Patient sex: M
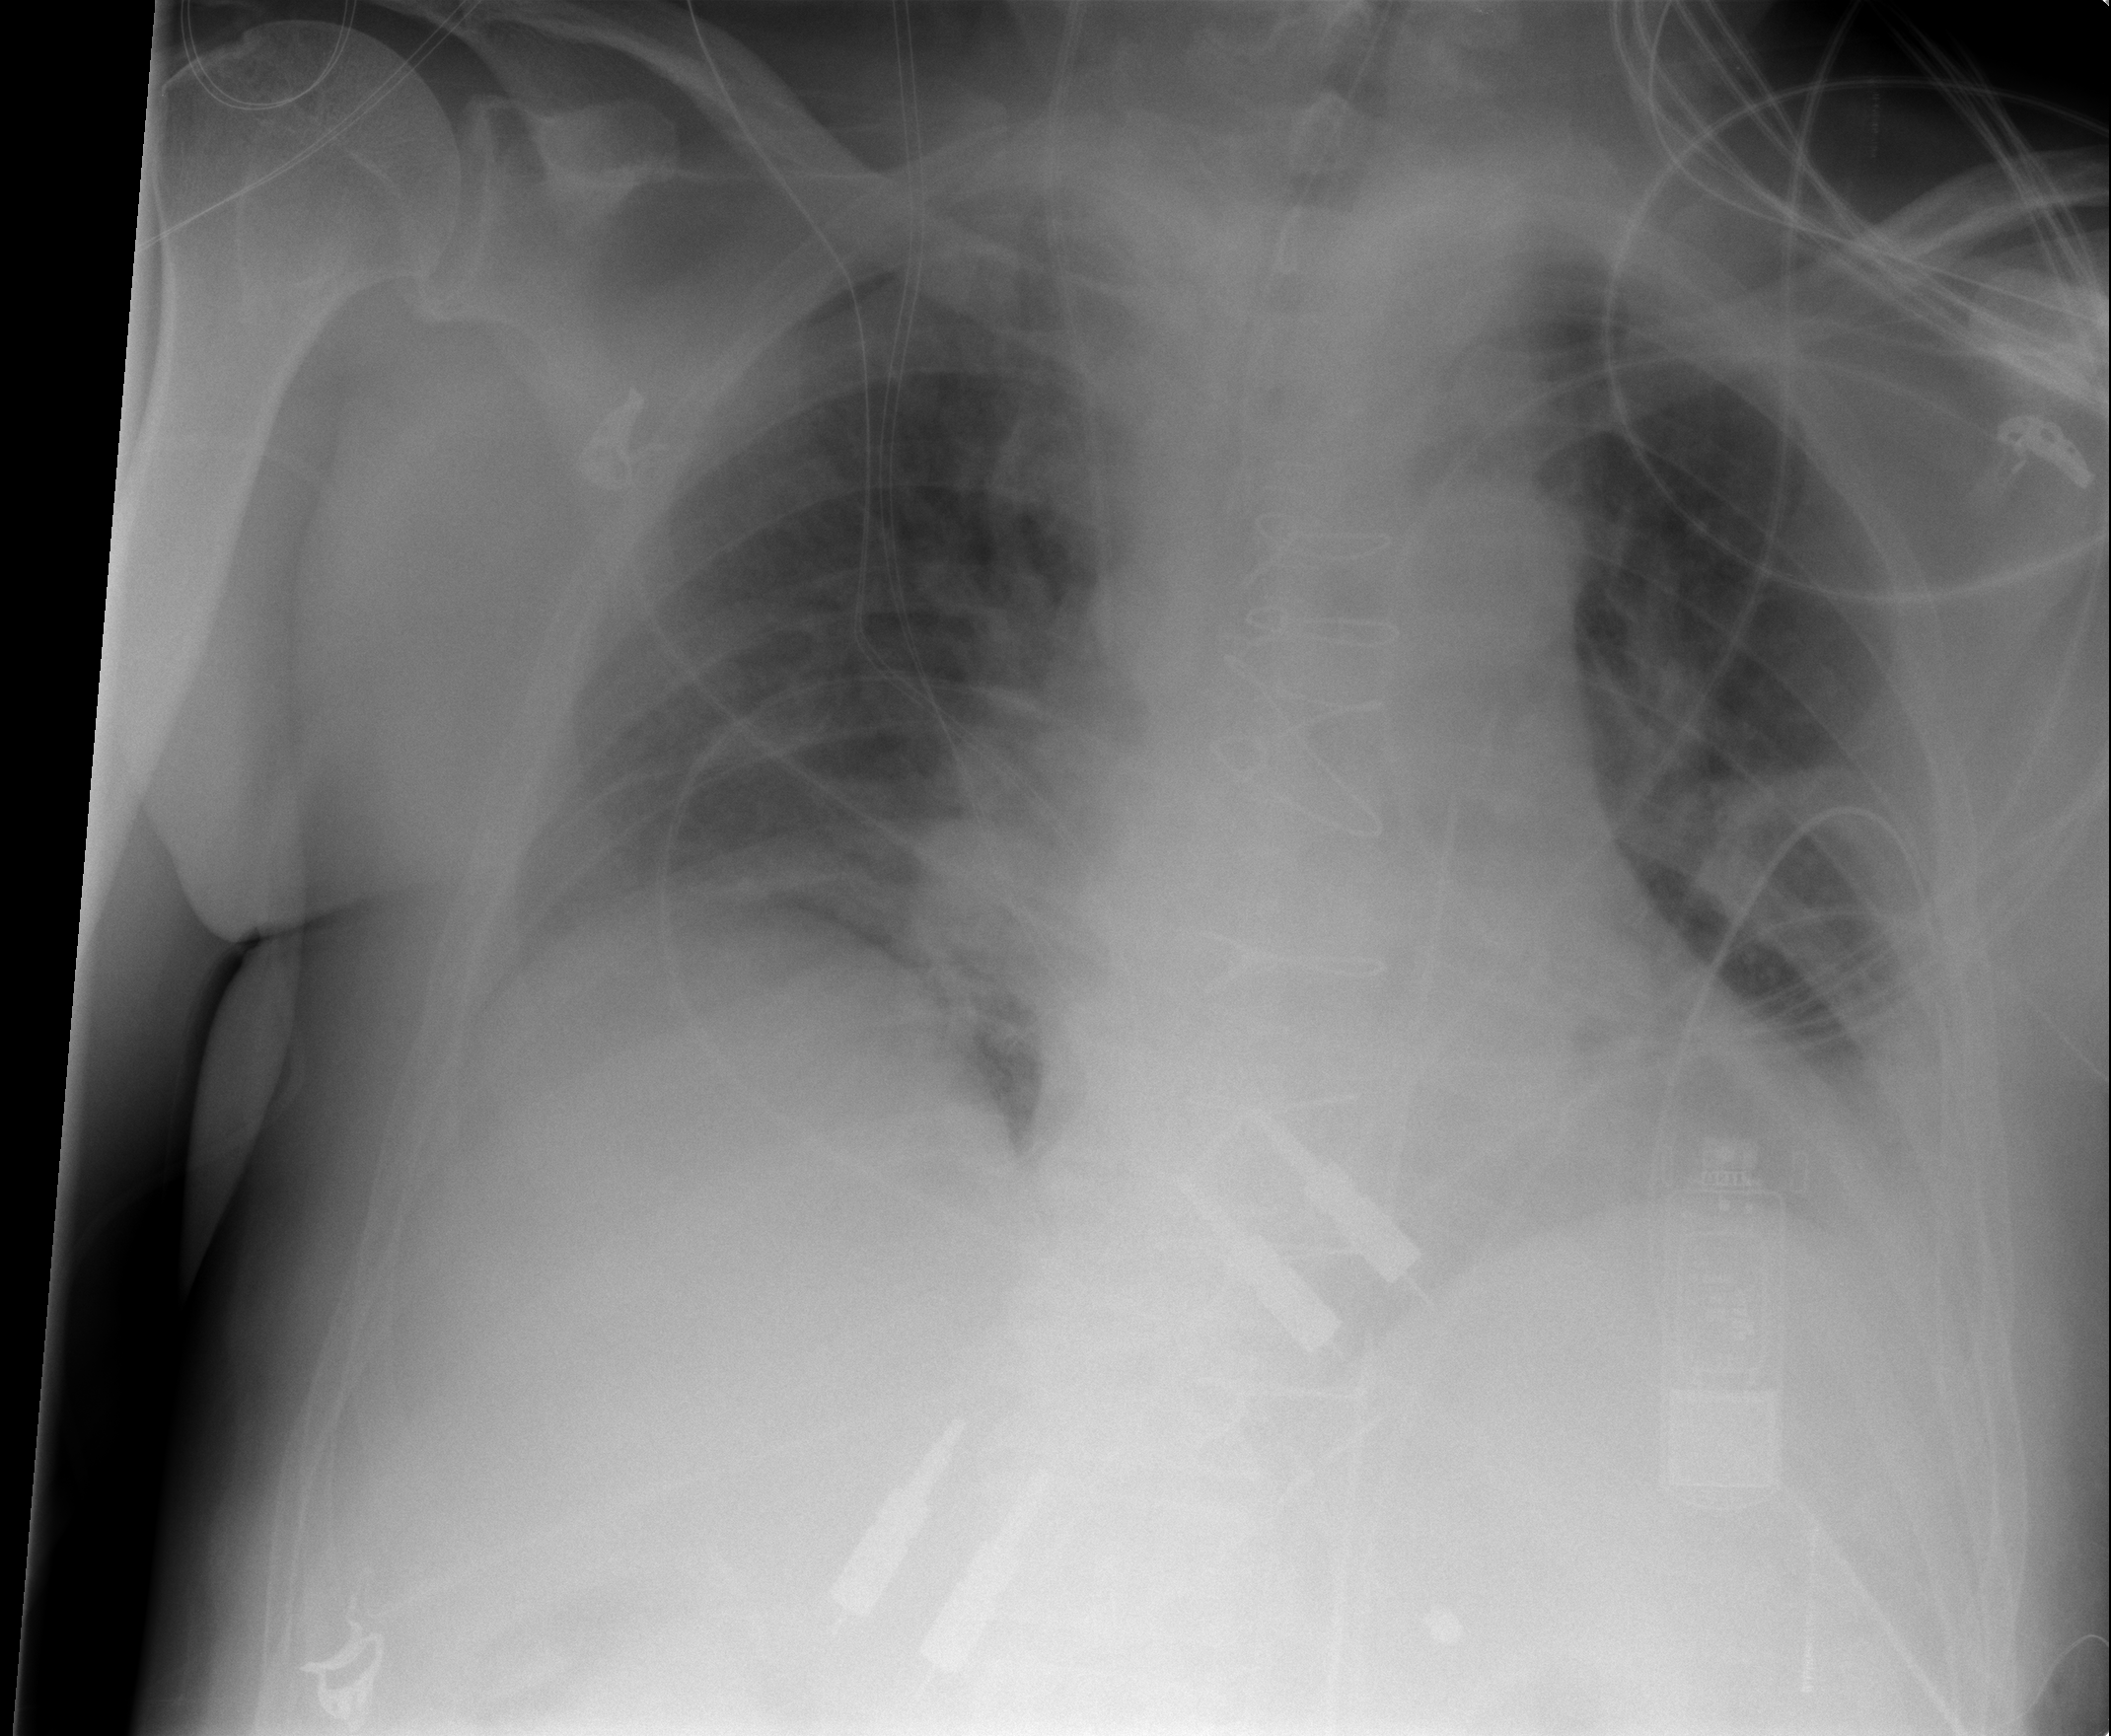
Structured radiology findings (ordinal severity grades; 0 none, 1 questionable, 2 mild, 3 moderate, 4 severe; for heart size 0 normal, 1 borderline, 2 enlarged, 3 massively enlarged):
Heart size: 0
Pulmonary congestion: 0
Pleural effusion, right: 1
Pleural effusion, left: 2
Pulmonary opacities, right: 0
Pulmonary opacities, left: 0
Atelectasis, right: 2
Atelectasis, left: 2